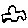
Label: car